Question: I am trying to fetch data from firebase but for some reason it isn't working. I tried numerous things but they still don't seem to work. I am trying to retrieve all the items within the "DailyRemedies" section
Code:
'''
ref.child("Users/\(userUID!)").child("DailyRemedies").observe(.childChanged) { (snapshot) in
if let userDict = snapshot.value as? [String: Any] {
print(userDict["DailyRemedies"]!)
}
}
'''
json:
'''
{
"EFy3Ba9sHDZYLazhzXmgqZ5RWJL2" : {
"DailyRemedies" : [ "not done", "done", "done", "done", "done", "done", "done" ],
"Email" : "abc@aol.com",
"Password" : "kalani"
}
}
'''

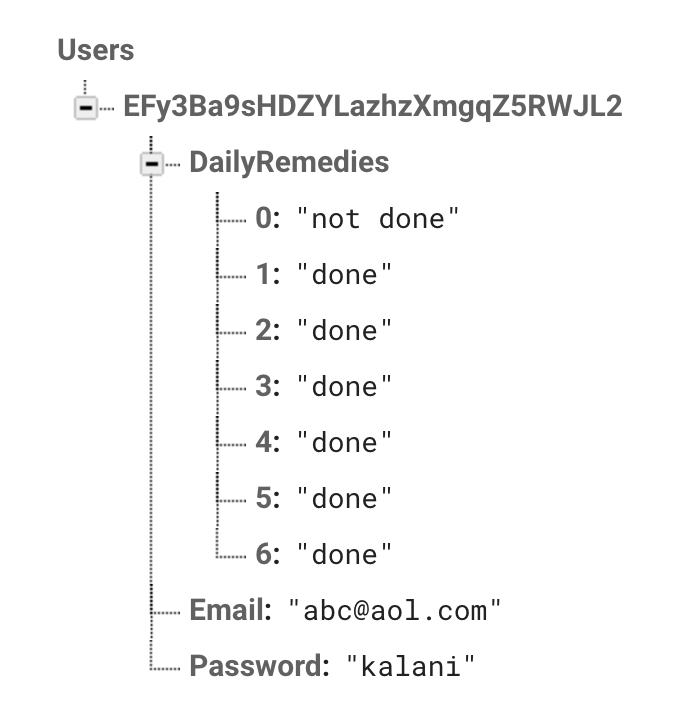
Answer: '''
ref.child("Users").child(userUID).child("DailyRemedies").observeSingleEvent(of: DataEventType.value, with: { snapshot in
if snapshot.exists() {
print(snapshot)
} else {
//
}
})
'''